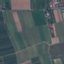
Land use / land cover class: PermanentCrop